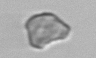
Label: detritus_transparent